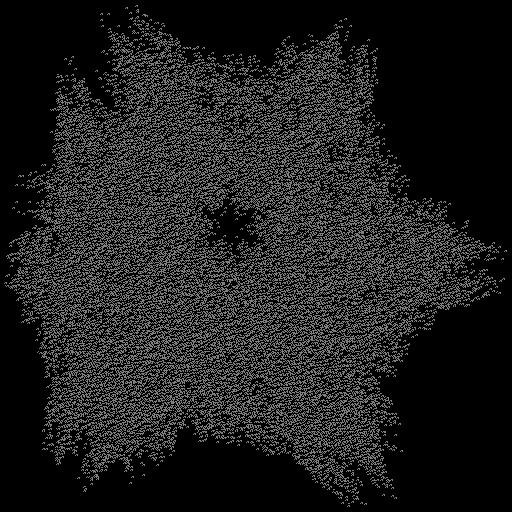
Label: bedder